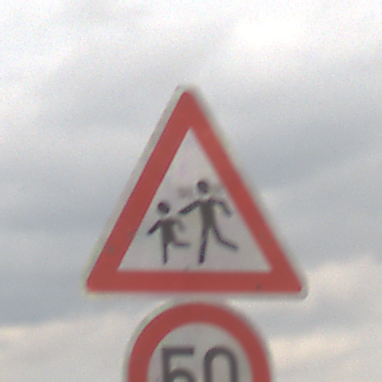
Verkehrszeichen: KinderRechts
Zusatzzeichen unten: Geschwindigkeit50
Umgebung: Outdoor, Nature
Tageszeit: MorningAfternoon
Wetter: Overcast
Licht: Natural
Jahreszeit: NotSpecified
Kontrast: LowContrast